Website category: university
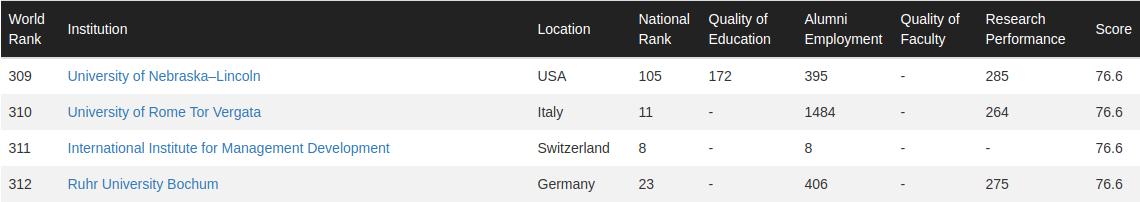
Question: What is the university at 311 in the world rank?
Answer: International Institute for Management Development

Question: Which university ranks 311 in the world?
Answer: International Institute for Management Development

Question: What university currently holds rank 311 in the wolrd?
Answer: International Institute for Management Development

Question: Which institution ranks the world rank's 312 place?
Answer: Ruhr University Bochum

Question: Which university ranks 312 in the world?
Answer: Ruhr University Bochum

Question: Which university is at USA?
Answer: University of NebraskaLincoln

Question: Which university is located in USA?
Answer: University of NebraskaLincoln

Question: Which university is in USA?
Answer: University of NebraskaLincoln

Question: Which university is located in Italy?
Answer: University of Rome Tor Vergata

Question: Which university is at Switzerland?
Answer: International Institute for Management Development

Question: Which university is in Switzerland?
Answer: International Institute for Management Development

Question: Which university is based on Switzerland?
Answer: International Institute for Management Development

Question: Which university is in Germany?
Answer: Ruhr University Bochum

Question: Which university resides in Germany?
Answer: Ruhr University Bochum

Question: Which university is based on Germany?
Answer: Ruhr University Bochum

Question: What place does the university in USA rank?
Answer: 309

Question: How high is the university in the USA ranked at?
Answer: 309

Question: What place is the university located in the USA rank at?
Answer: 309

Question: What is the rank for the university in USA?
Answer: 309

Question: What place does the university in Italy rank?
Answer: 310

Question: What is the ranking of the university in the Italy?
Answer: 310

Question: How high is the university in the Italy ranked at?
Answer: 310

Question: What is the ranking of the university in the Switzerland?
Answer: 311

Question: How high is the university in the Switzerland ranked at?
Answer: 311

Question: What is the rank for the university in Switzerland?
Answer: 311

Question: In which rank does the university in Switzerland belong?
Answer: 311

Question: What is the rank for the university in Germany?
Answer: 312

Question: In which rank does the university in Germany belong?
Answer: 312

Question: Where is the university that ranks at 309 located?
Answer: USA

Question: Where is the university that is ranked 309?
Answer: USA

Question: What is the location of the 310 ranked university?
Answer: Italy

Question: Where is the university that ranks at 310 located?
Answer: Italy

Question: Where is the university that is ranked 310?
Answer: Italy

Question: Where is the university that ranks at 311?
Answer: Switzerland

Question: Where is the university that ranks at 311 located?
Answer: Switzerland

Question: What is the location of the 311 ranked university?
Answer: Switzerland

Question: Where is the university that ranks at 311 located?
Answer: Switzerland

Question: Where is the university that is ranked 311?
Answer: Switzerland

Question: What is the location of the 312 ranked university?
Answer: Germany

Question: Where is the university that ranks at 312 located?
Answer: Germany

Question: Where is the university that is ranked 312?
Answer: Germany